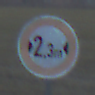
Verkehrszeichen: TatsaechlicheBreite2Komma3
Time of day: SunriseSunset
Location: Outdoor (Nature)
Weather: PartlyCloudy
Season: NotSpecified
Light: Natural